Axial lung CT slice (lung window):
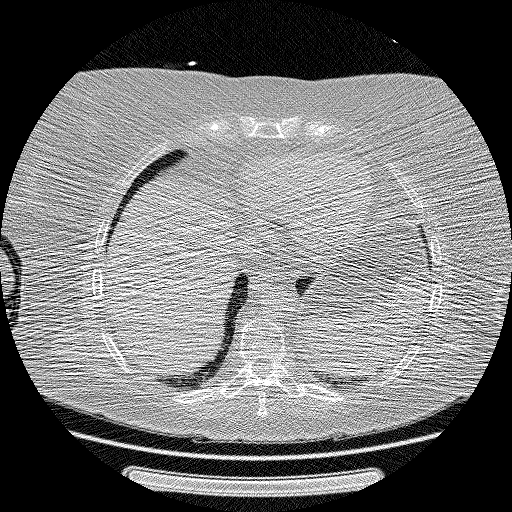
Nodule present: no